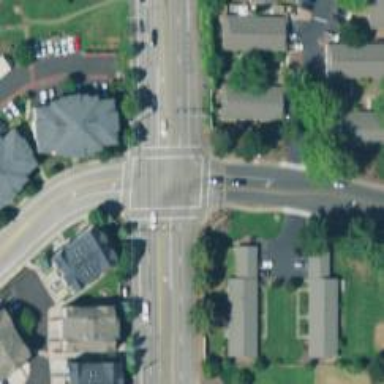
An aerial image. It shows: Crossing road.